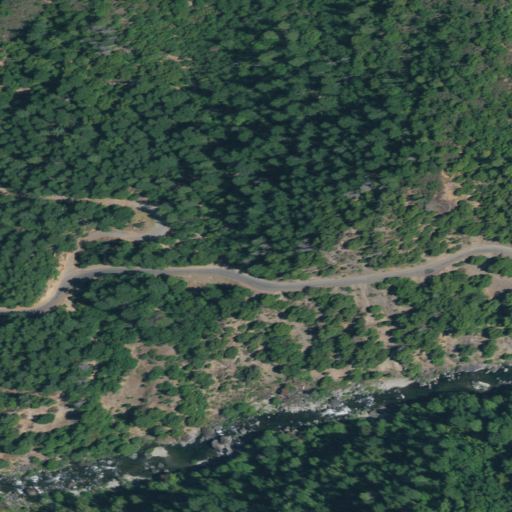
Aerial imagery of cape in California named Indian Point containing evergreen forest, shrub, open development, and low intensity development